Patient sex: M
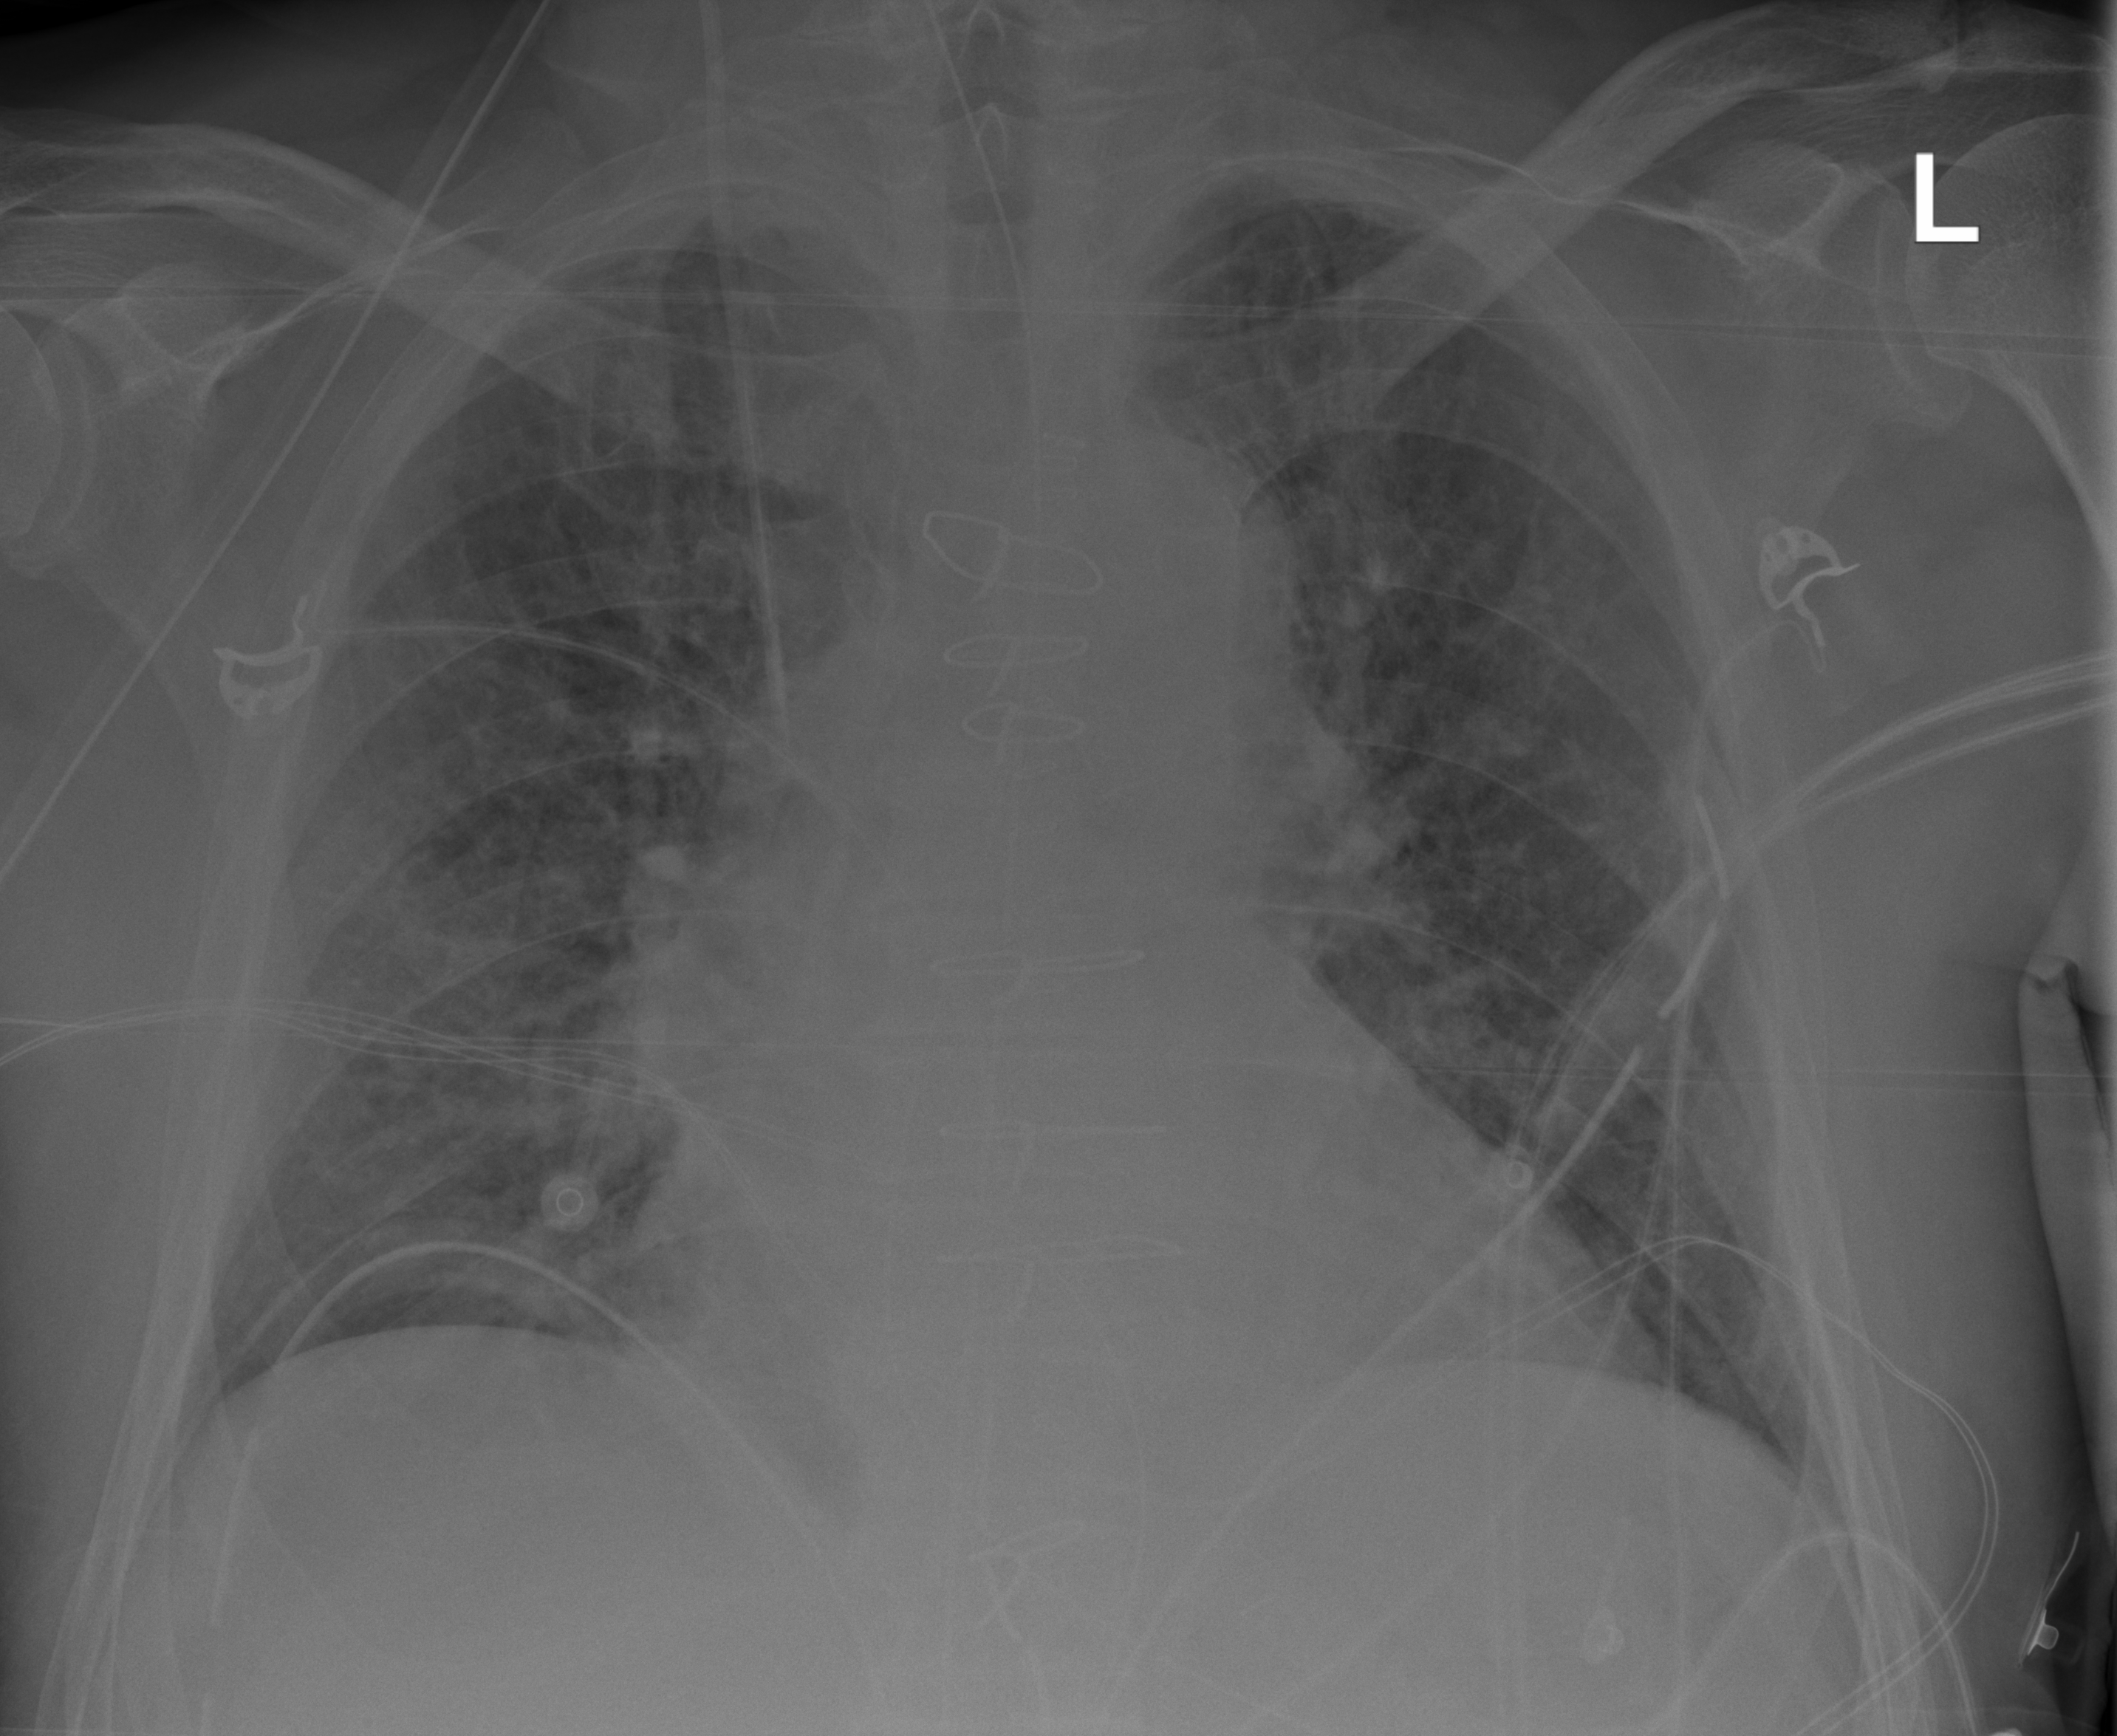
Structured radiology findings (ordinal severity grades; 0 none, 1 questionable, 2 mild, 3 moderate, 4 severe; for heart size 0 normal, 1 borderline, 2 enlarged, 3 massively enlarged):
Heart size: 1
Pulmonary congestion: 3
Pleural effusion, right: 0
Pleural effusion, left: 0
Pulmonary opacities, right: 3
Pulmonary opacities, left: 1
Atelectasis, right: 2
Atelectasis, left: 0